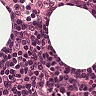
Metastatic tissue present: no